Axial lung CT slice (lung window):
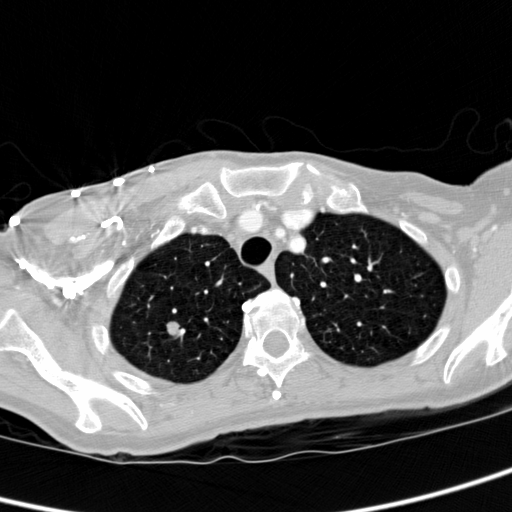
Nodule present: yes
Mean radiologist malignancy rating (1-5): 3.75